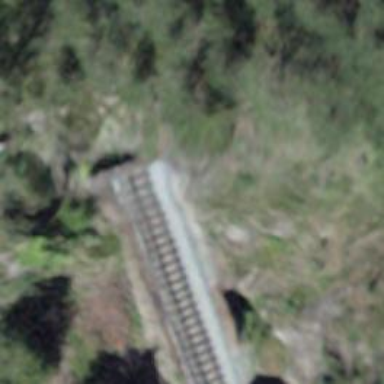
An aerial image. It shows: Narrow-gauge railway bridge with electrified tracks and single track passing over it.